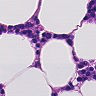
Metastatic tissue present: no